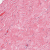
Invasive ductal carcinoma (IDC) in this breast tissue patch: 0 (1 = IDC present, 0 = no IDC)